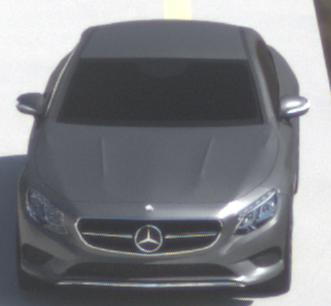
Make: Mercedes-Benz
Model: S 400 Coupé
Detailed model: S-Class (217) Coupé
Model produced from: 2015/10
Model produced until: 2017/09
Doors: 2
Color: gray
Road condition: dry road
Daytime: morning or afternoon
Contrast: high contrast